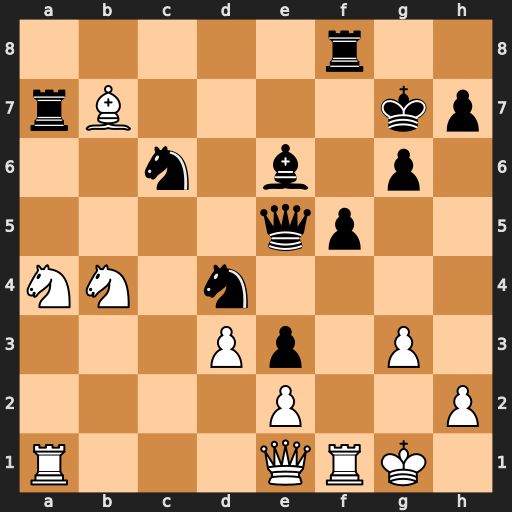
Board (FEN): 5r2/rB4kp/2n1b1p1/4qp2/NN1n4/3Pp1P1/4P2P/R3QRK1
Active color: w
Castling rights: -
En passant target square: -
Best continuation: Nxc6 Nxc6 Bxc6